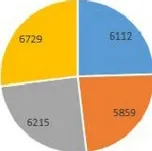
A; Water Footprint according to age.
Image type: radiology (ct)